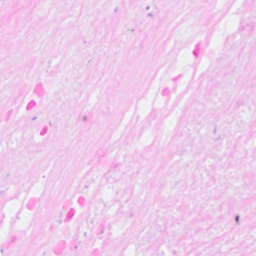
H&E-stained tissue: Breast